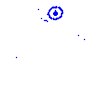
Particle: kaon